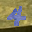
Label: 4